Sex: F
Age: 64
Scanner: Avanto
Primary tumour origin: Ca Bronchi
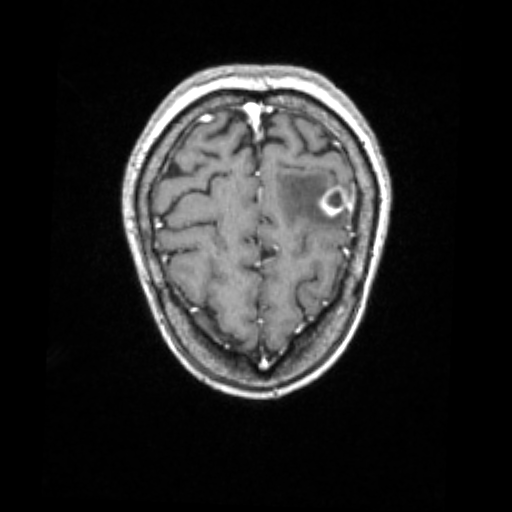
Segmented lesion volume (cc): 1.739
Number of lesion components: 1